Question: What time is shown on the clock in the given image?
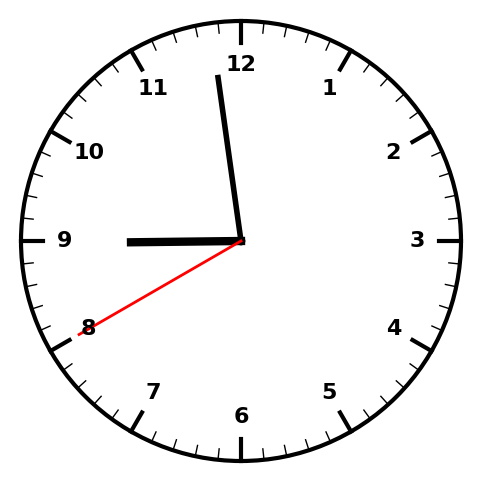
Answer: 08:58:40